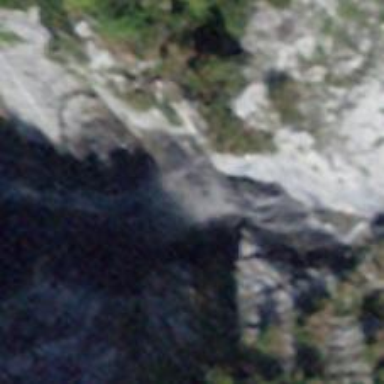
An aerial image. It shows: Beautiful waterfall in nature.